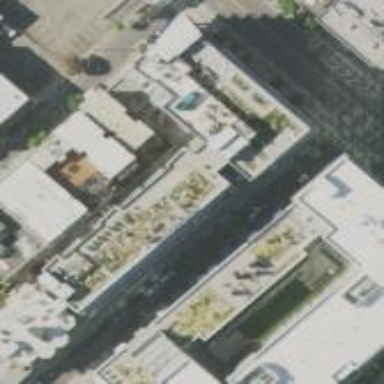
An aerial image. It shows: Mixed-use building.